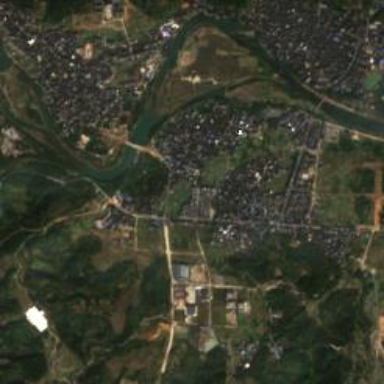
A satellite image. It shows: Ethnic township within town.